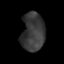
Tissue: prostate
Cell type: T cells
Senescence score: 0.3607
Nuclear area (px): 878
Mean DAPI intensity: 56.555